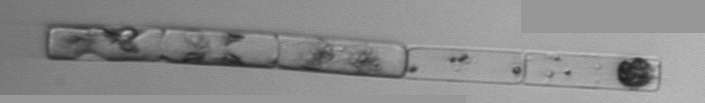
Label: Guinardia_delicatula_TAG_internal_parasite